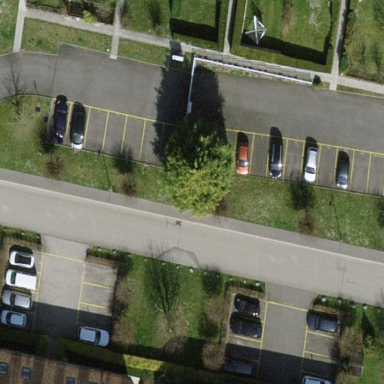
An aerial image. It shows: Parking area with surface.